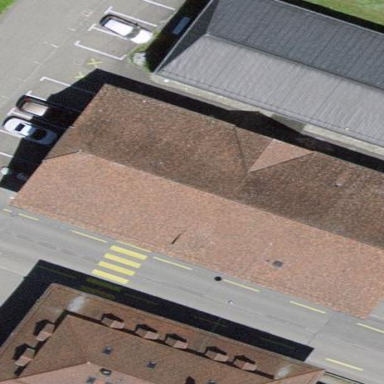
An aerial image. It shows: Town hall building.